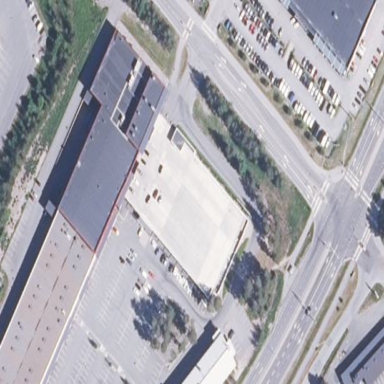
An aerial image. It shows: Rooftop parking area.